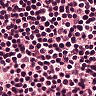
Metastatic tissue present: no